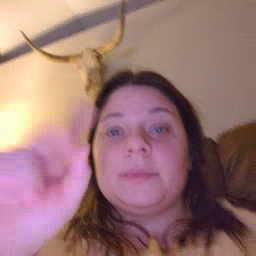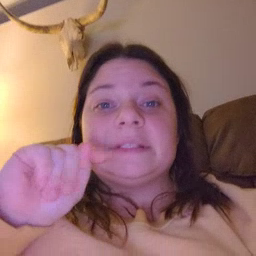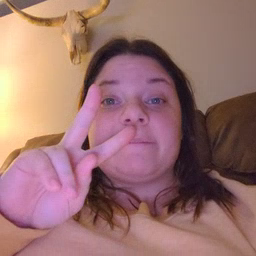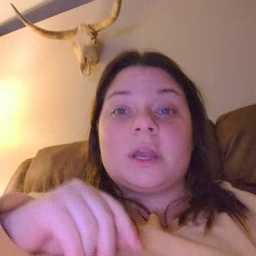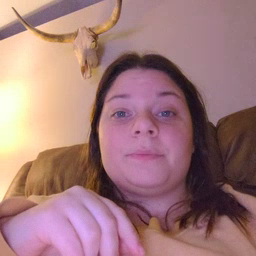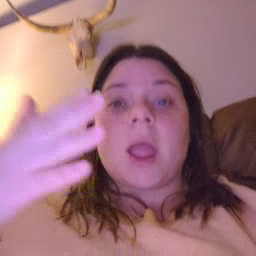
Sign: TV